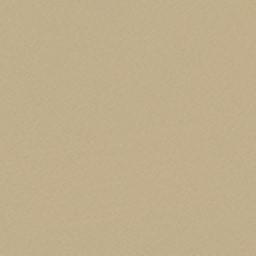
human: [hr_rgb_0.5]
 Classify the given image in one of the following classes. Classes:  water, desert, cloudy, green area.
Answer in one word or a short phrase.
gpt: desert